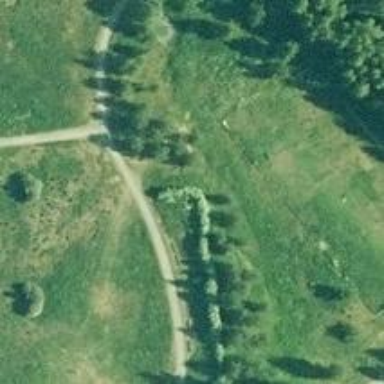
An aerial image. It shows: Disc golf tee.